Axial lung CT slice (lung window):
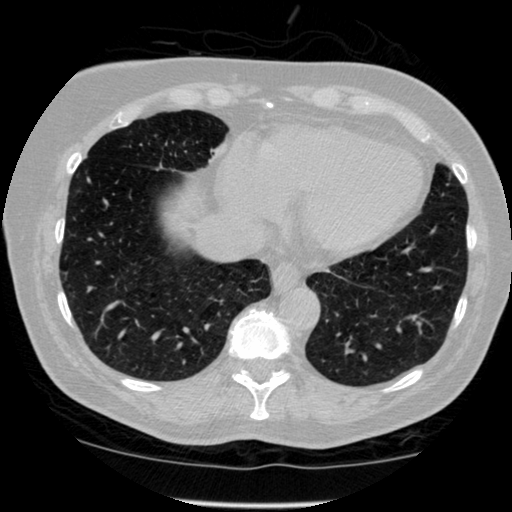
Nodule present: no